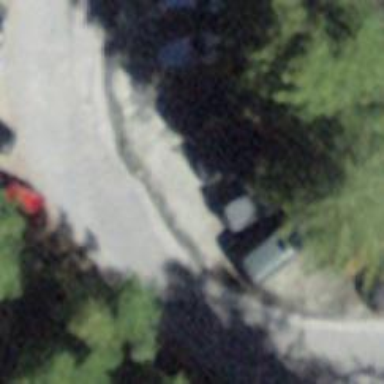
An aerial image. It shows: Motorcycle parking area.